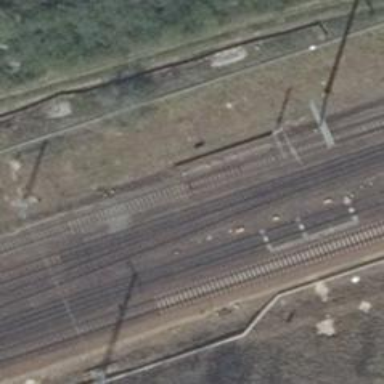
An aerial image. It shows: Railway switch with the turnout side on the right.